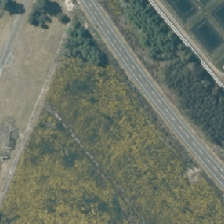
Land cover: grose_broom